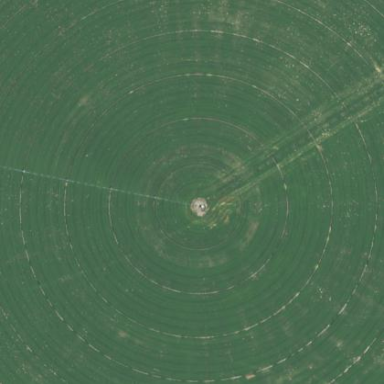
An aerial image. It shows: Farmland with pivot irrigation system.